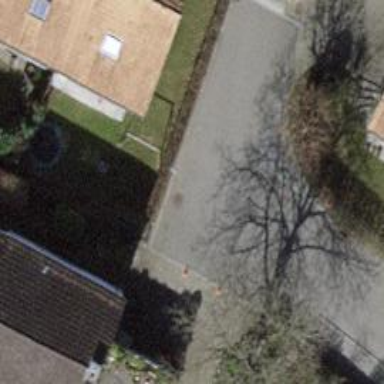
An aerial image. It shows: Residential road with paving stones.